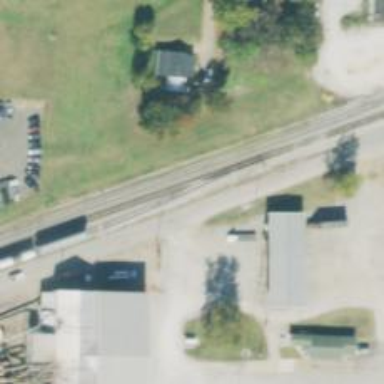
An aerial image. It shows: Railway siding for service.